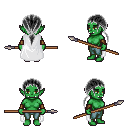
a pixel art fantasy rpg character, female body template, orc, green skin, white cape, teal pants, gray ponytail hairstyle, cloth bracers, spear, four views (front, back, left, right), 2x2 character sprite sheet, small pixel art, hard edges, no anti-aliasing